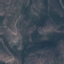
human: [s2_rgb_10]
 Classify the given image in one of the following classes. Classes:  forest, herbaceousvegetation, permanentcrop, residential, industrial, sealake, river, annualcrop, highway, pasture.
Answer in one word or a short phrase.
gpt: HerbaceousVegetation